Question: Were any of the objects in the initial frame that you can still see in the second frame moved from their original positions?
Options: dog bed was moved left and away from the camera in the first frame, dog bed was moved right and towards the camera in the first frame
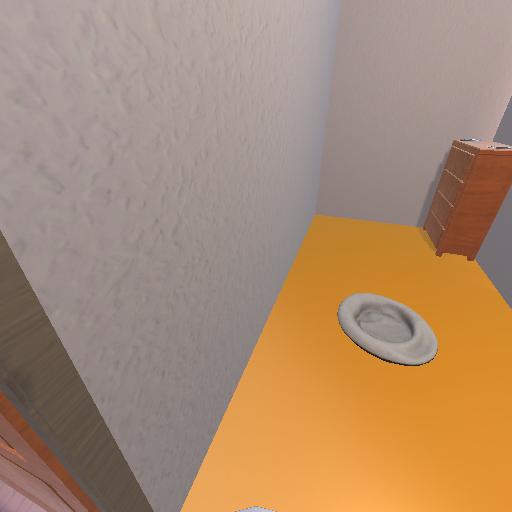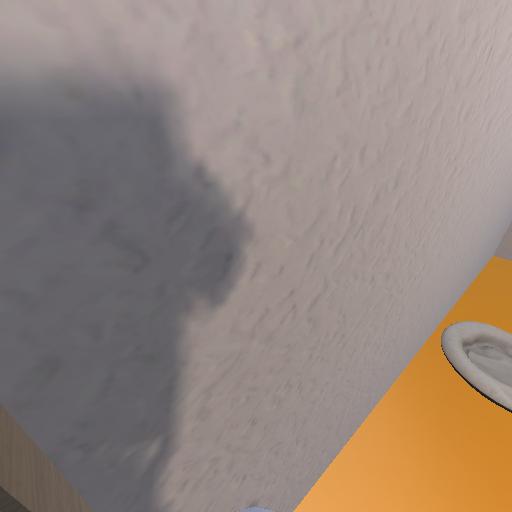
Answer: dog bed was moved left and away from the camera in the first frame